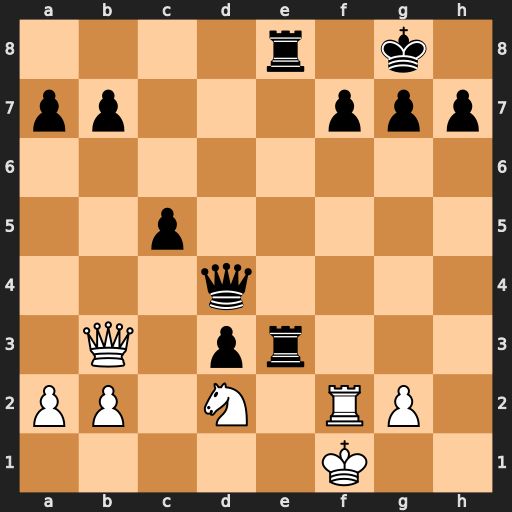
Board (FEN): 4r1k1/pp3ppp/8/2p5/3q4/1Q1pr3/PP1N1RP1/5K2
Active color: w
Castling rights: -
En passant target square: -
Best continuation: Qxf7+ Kh8 Qf8+ Rxf8 Rxf8#